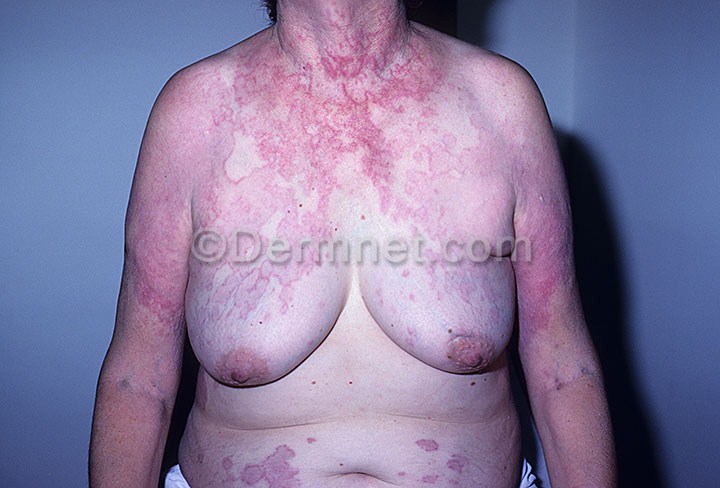
Disease: Lupus and other Connective Tissue diseases